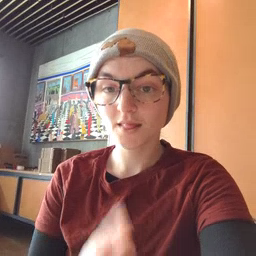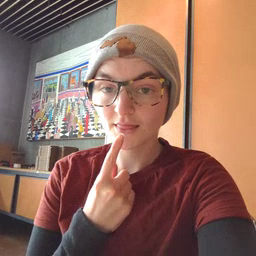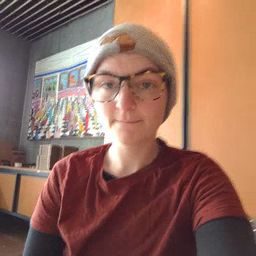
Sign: tongue